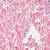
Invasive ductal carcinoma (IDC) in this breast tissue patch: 0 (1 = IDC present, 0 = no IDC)